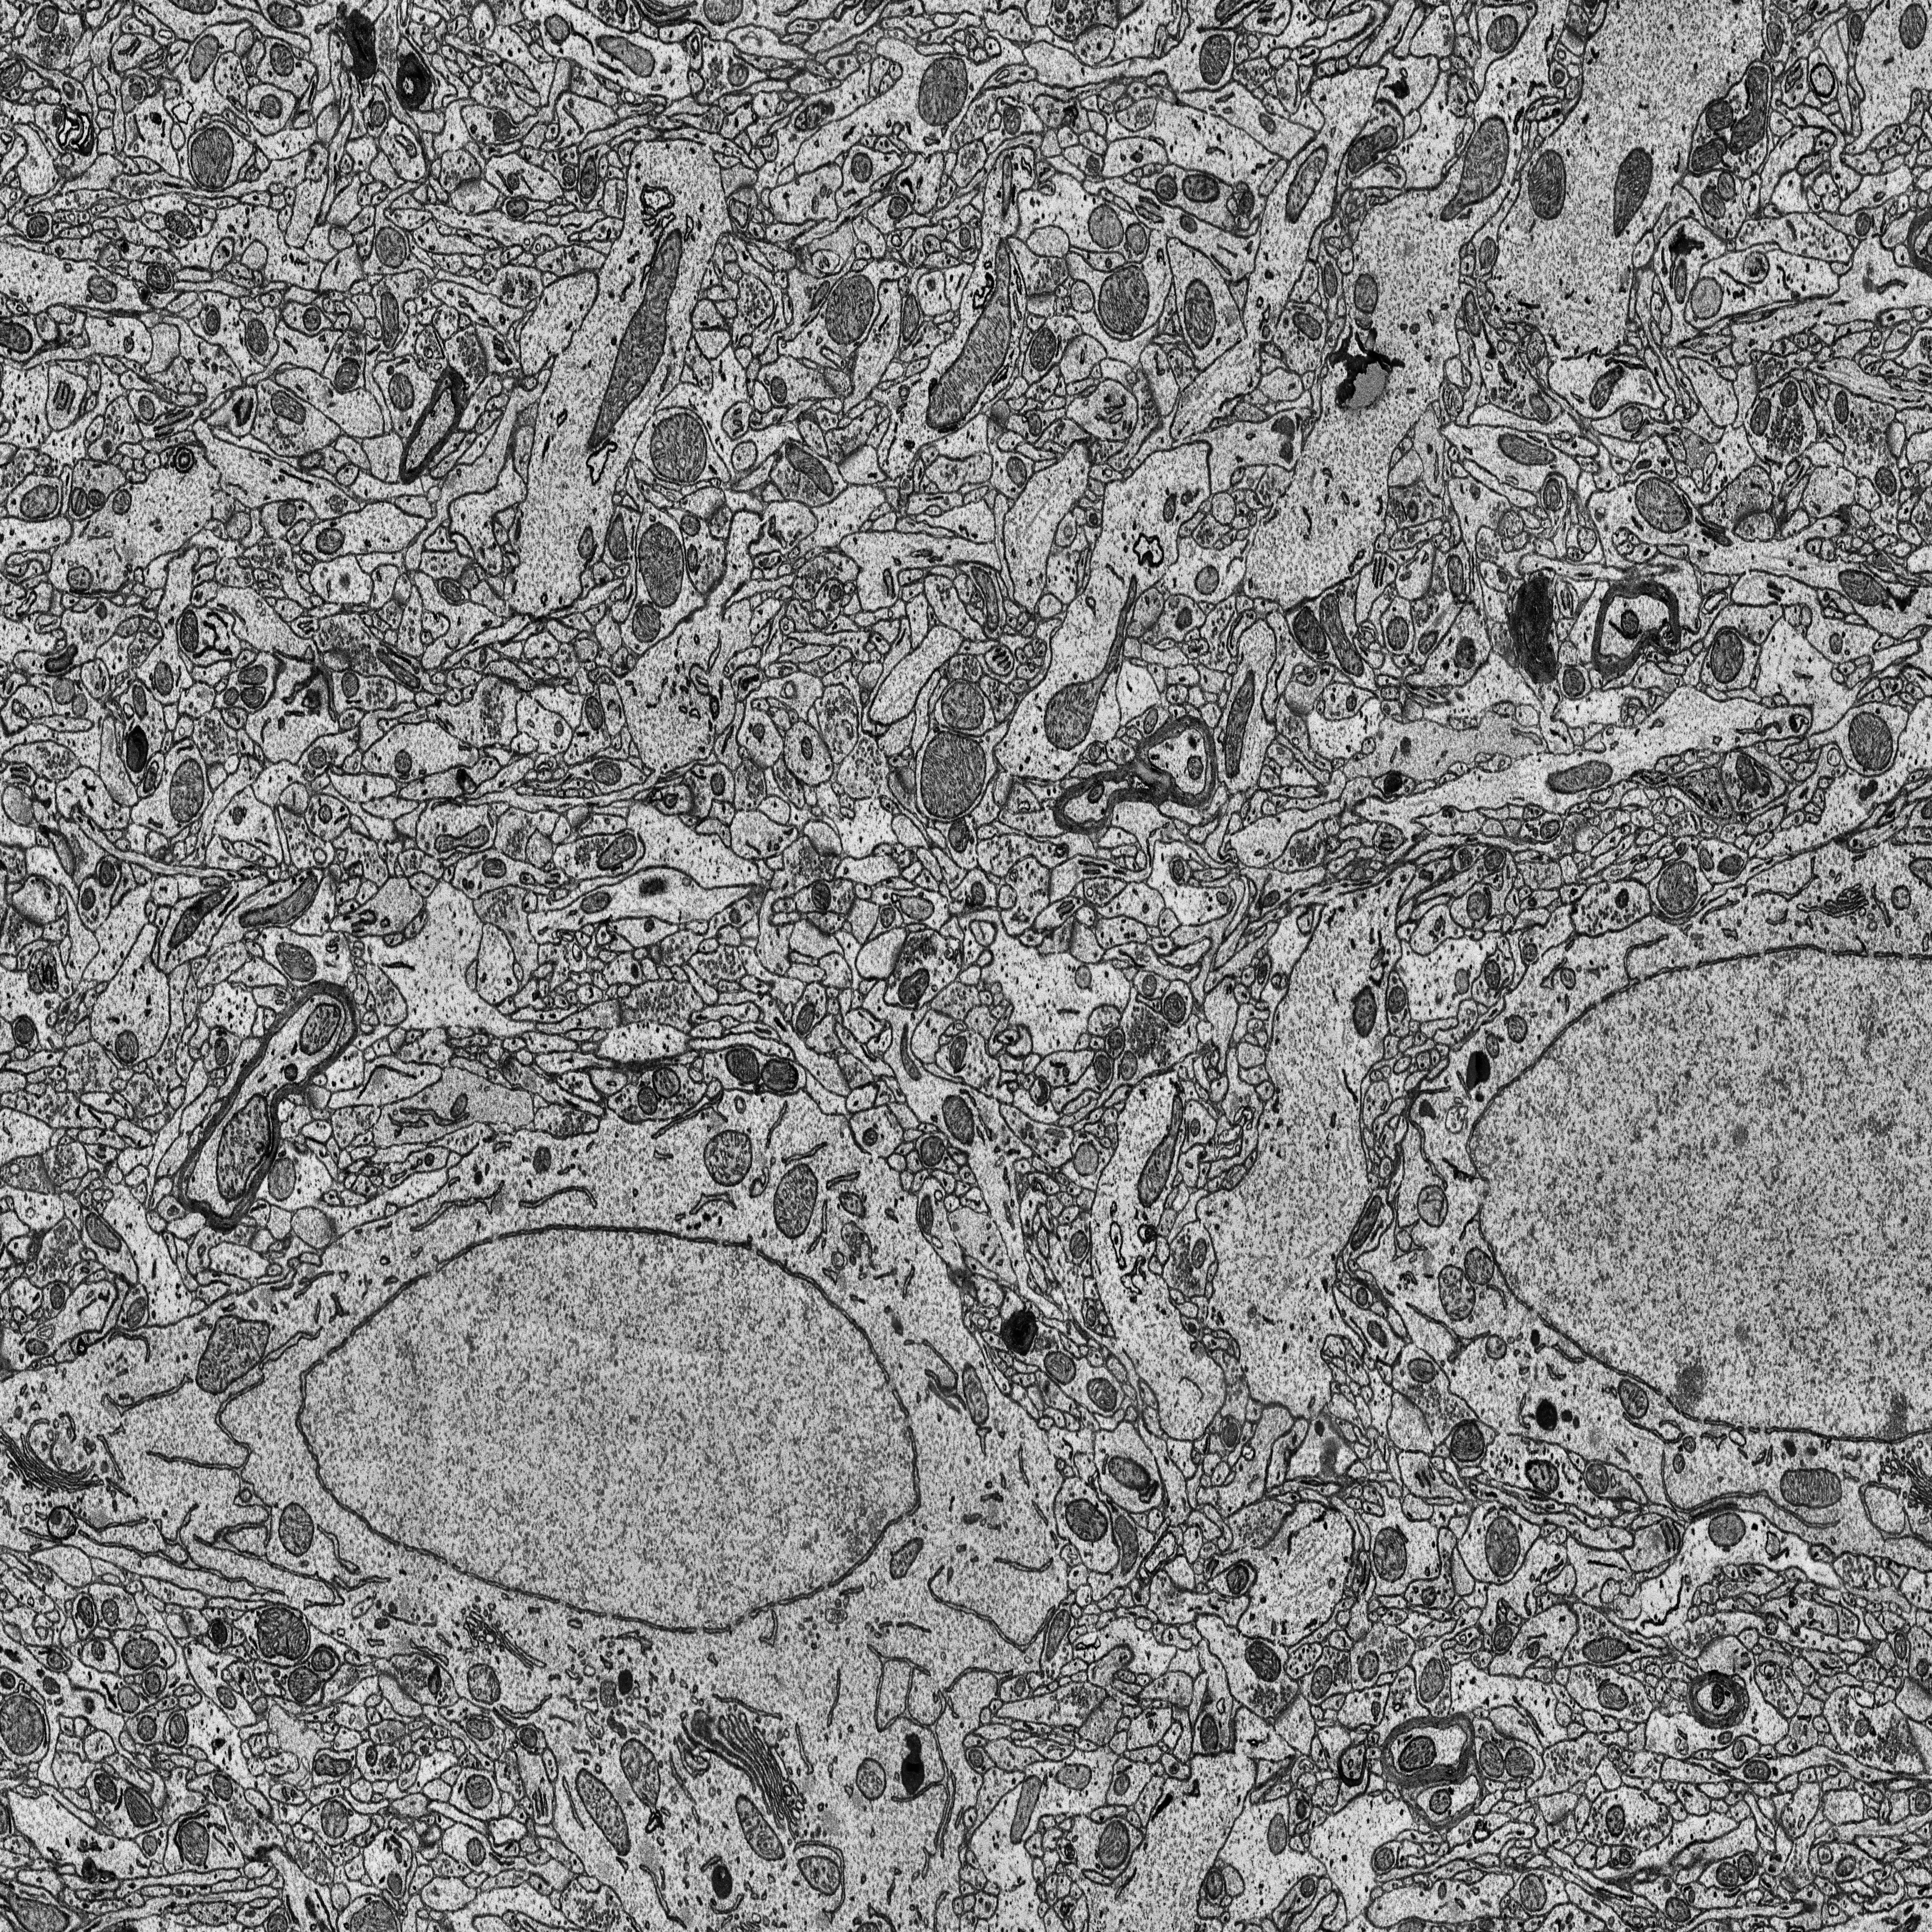
Electron microscopy slice of rat cortex tissue
Slice depth (z): 234
Mitochondria instances in slice: 380